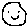
Label: smiley face